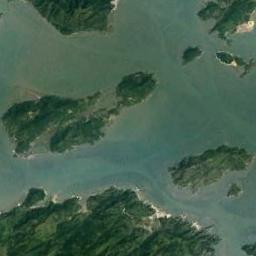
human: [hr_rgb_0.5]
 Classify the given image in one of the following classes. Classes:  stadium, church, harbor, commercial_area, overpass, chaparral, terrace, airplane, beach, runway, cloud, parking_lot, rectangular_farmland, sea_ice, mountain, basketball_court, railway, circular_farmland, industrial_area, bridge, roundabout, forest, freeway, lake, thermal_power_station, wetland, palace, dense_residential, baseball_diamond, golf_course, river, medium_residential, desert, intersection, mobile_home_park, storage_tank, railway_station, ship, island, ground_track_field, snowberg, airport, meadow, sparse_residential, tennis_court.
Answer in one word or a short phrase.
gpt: island